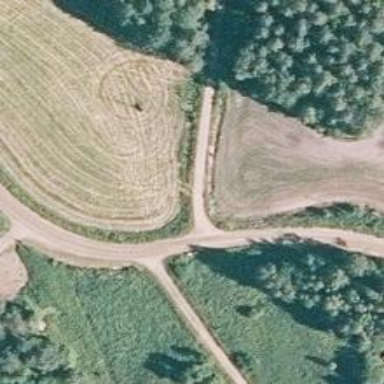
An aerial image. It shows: Driveway leading to service road.